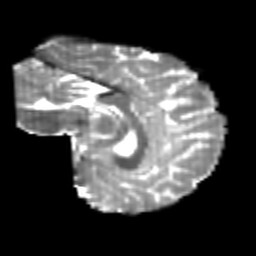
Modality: T2w
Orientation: sagittal
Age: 25
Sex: female
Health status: healthy
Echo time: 0.074 s